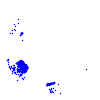
Particle: electron